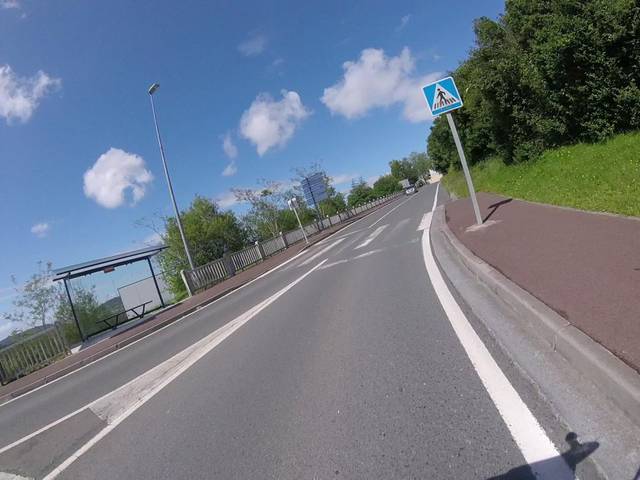
Region: Spain
Coordinates: 43.292, -1.901